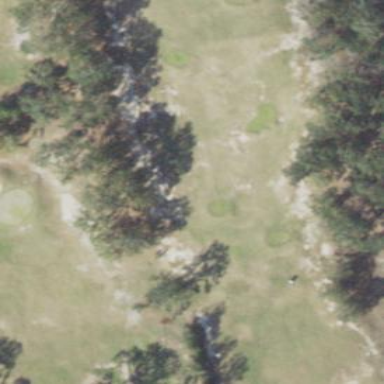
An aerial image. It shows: Grassy area designated for driving range golf.